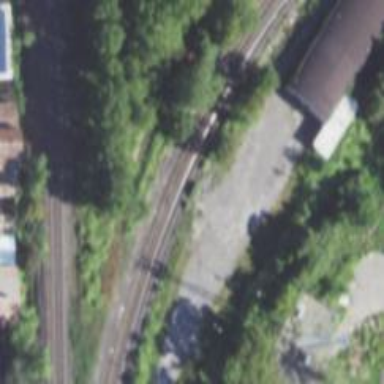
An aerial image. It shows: Railway line running on embankment.